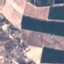
Land use / land cover class: PermanentCrop